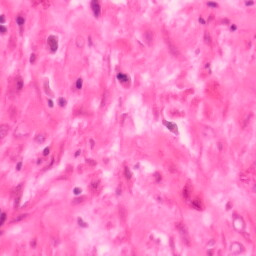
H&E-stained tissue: Colon